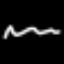
Label: squiggle